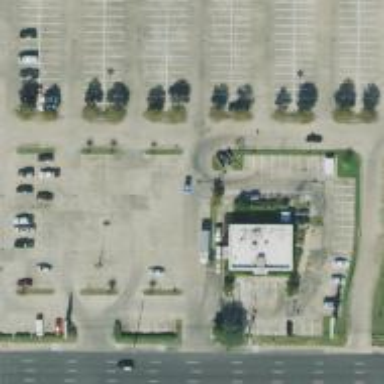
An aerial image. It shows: Parking space is available.